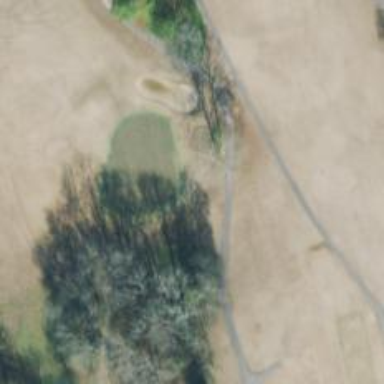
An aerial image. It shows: View of golf hole.